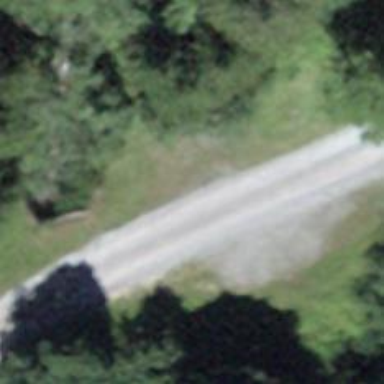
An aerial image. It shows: Passing place on the road.